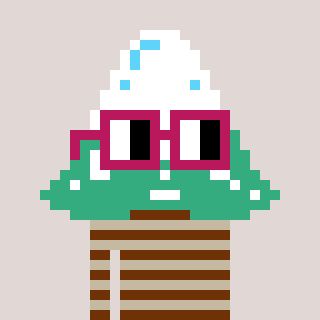
a pixel art character with square dark red glasses, a snowy mountain-shaped head and a bege-colored body on a warm background